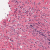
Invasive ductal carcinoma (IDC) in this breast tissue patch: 1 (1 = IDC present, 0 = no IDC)